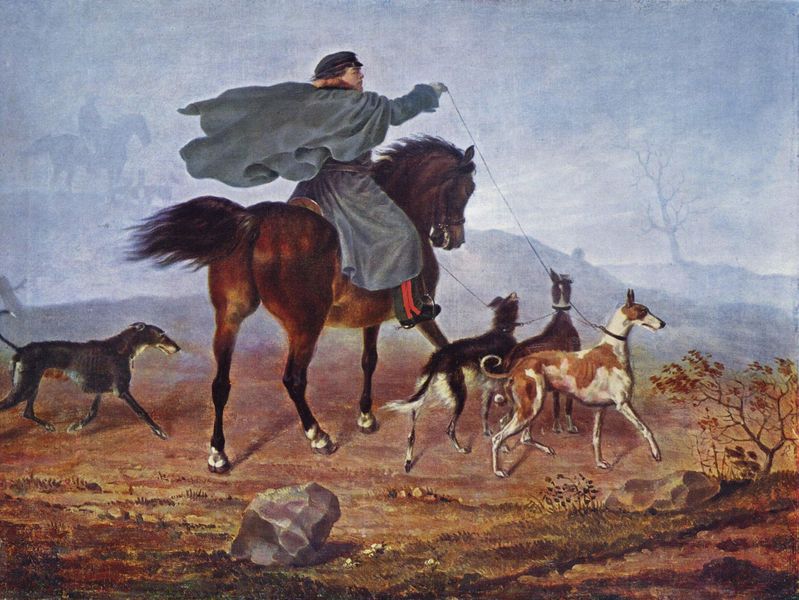
Titel: Ausritt zur Jagd
Künstler: Franz Krüger
Standort: Berlin
Institution: Alte Nationalgalerie
Schlagwörter: baum, blau, blätter, dunkel, felsen, gemälde, himmel, mann, schatten, umhang, wolken, grün, landschaft, ocker, äste, blumen, braun, geste, grau, hell, hut, licht, schwarz, weiss, blick, gürtel, hund, hunde, rot, tier, tiere, weg, wiese, beige, malerei, rock, hose, kappe, mütze, falten, leinen, stein, steine, öl, ast, dämmerung, erde, feld, gräser, halme, horizont, hügel, morgen, natur, strauch, wind, zweige, busch, büsche, sträucher, boden, haare, mantel, pflanzen, pferd, pferde, reiter, ausritt, hufe, mähne, reiten, ritt, schweif, sprung, zügel, taille, zwei, leine, laufen, berge, fels, öde, dunst, nebel, herbst, sturm, wehen, festhalten, steppe, vier, lichtung, uniform, soldat, dynamik, engländer, kittel, offizier, jagd, flecken, fuchs, gefleckt, läufe, jagdhund, windhund, lanschaft, ross, karg, nüstern, felsbrocken, brauner, halfter, schwänze, jagdhunde, treibjagd, windspiel, blattlos, meute, gaul, jagen, gestrüp, jagdt, galopp, geist, baumruine, scheif, wehend, windhunde, stauch, angeleint, litze, ödland, bämchen, hundegspann, rüden